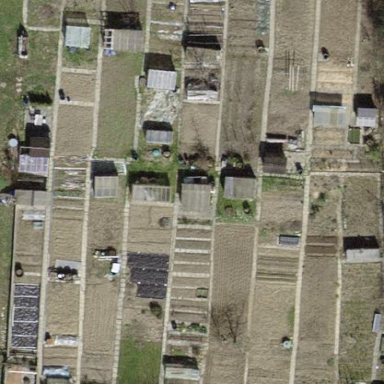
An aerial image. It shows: Area designated for allotments.